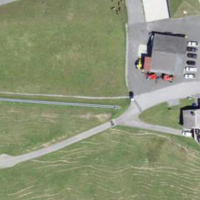
EUNIS habitat code: 23
Species observed at this site:
Tachymarptis melba
Corvus corone
Motacilla alba